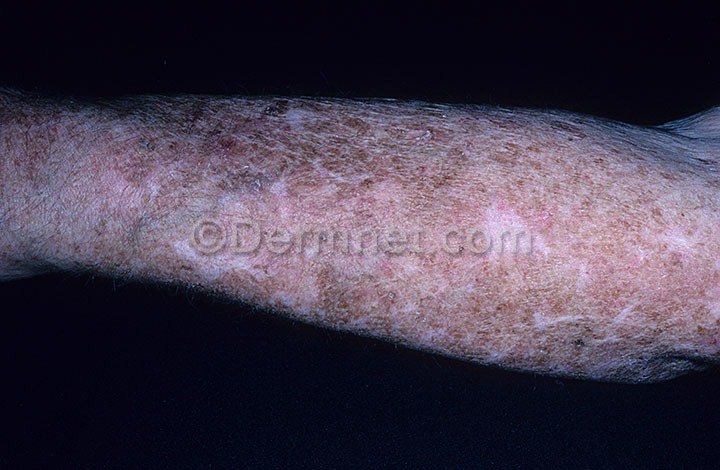
Disease: Light Diseases and Disorders of Pigmentation